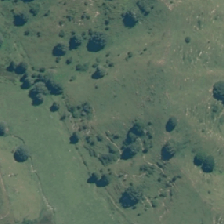
Land cover: low_producing_grassland